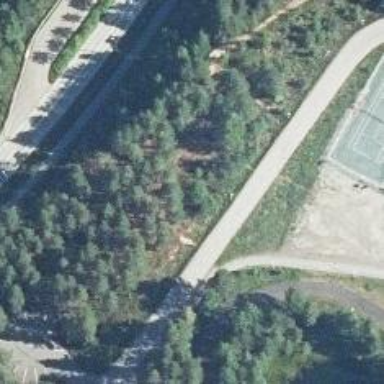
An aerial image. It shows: Disc golf basket.